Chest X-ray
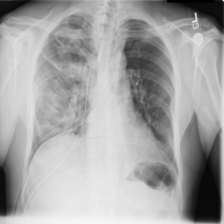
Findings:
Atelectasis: negative
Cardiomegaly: negative
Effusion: negative
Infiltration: negative
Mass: negative
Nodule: negative
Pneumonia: negative
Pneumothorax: negative
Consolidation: negative
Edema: negative
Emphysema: negative
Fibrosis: negative
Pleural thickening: negative
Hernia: negative